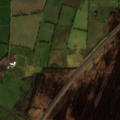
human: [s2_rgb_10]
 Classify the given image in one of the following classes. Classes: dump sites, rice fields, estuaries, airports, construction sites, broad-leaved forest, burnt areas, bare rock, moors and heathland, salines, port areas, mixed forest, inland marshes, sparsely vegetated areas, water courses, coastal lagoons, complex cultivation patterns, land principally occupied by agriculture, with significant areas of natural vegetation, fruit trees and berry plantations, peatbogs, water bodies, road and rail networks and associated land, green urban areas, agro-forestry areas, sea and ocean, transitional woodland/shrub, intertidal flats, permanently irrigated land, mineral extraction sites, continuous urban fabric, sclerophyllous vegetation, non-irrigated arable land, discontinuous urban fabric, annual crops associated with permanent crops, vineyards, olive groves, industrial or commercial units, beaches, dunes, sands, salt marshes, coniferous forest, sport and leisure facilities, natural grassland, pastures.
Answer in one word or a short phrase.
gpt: non-irrigated arable land, pastures, inland marshes, peatbogs